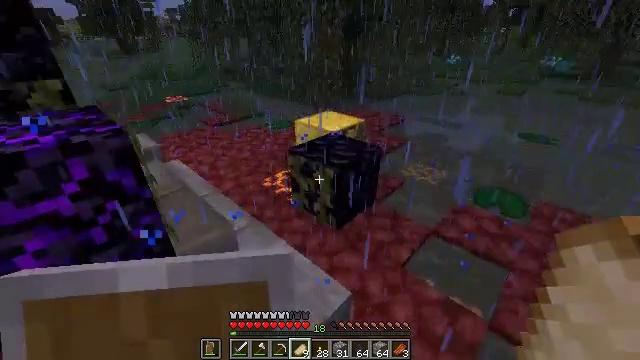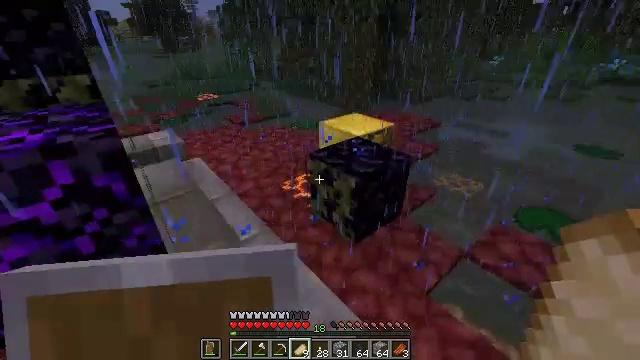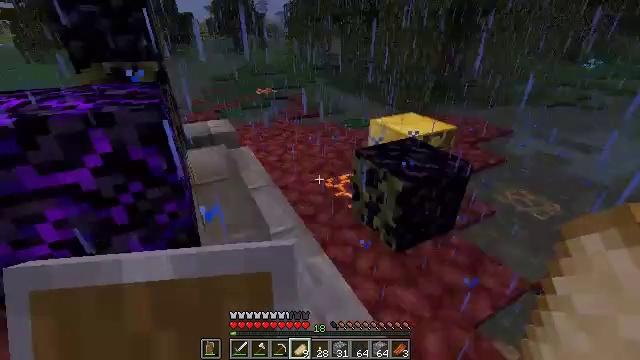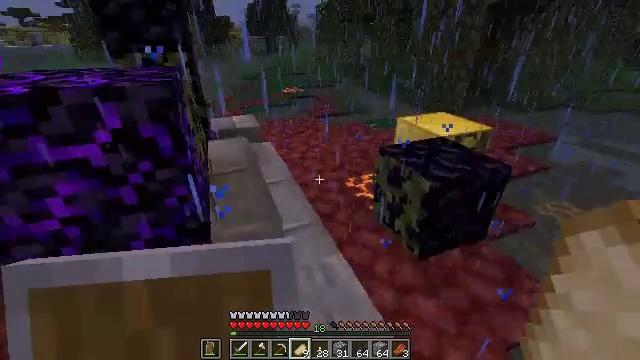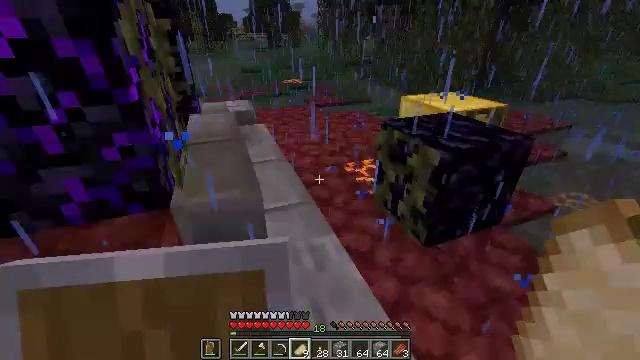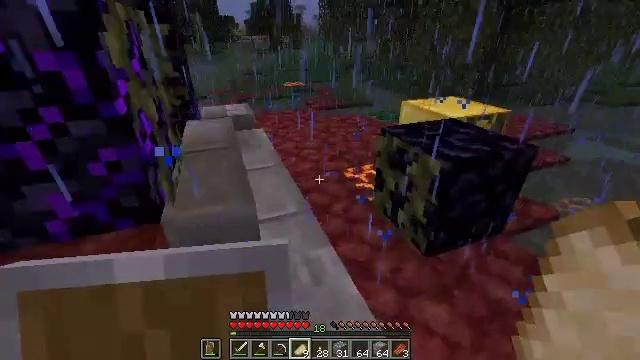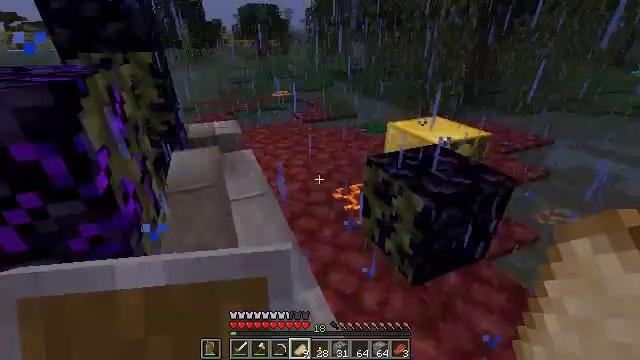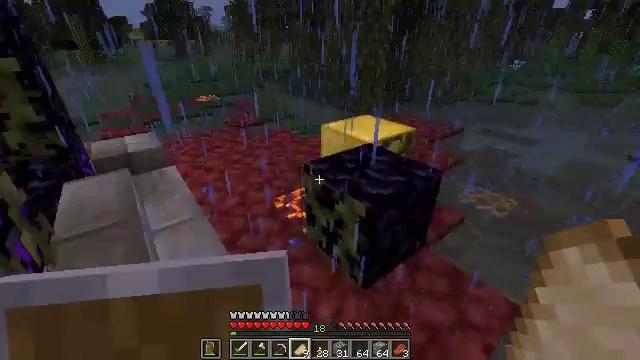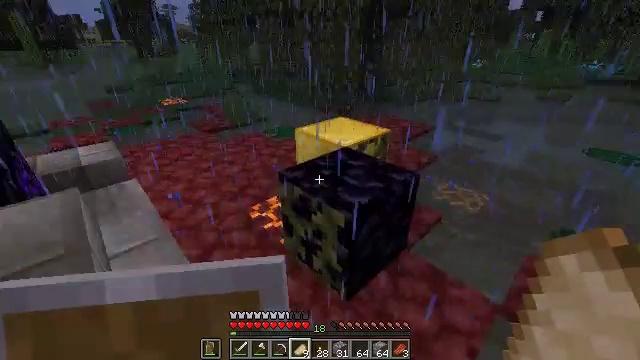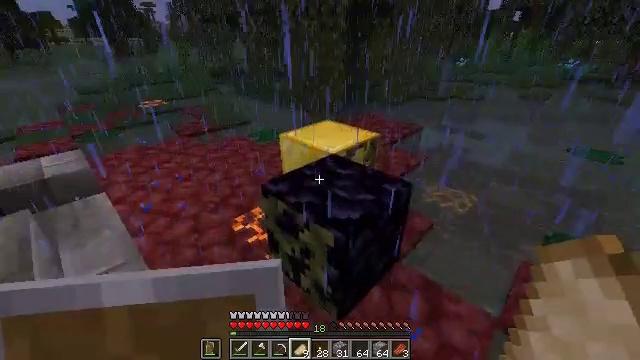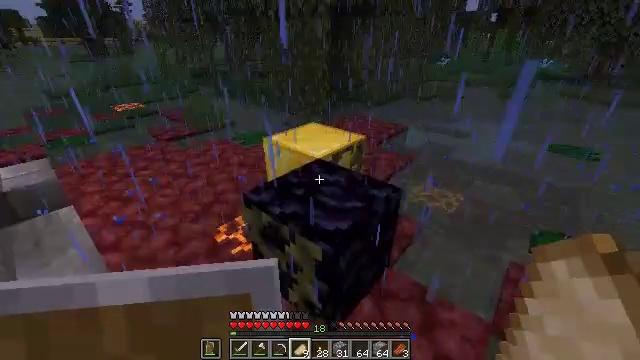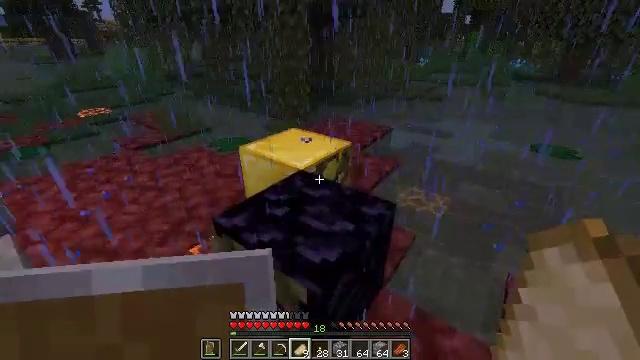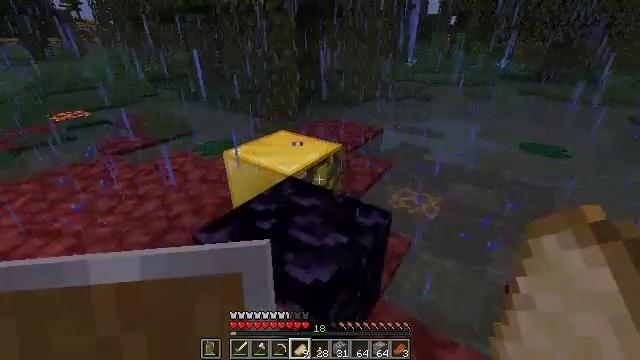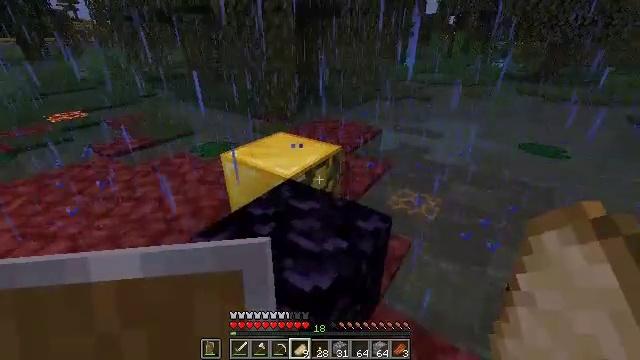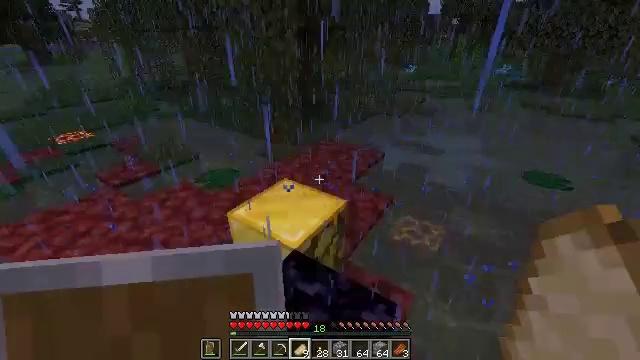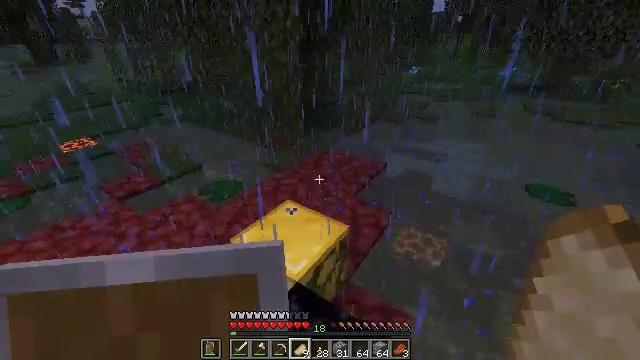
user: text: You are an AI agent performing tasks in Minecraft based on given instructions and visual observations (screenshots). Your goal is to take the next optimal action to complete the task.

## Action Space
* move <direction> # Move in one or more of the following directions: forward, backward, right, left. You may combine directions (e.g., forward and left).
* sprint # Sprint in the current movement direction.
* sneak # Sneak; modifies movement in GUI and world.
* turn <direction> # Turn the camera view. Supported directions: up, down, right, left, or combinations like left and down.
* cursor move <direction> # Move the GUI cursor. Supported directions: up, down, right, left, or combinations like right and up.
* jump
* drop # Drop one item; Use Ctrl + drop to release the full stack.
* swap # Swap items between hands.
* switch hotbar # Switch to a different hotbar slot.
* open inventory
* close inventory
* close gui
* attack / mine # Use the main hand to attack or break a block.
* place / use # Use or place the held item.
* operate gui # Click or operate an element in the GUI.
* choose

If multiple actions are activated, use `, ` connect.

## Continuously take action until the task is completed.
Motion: motion action
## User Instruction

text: Use a pickaxe to gather the gold block.
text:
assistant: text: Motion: move forward, turn left
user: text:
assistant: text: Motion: move forward, turn left
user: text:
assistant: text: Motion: move forward, turn left
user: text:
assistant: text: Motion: no_op
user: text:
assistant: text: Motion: no_op
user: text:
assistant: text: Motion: turn right
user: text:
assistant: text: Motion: move forward, turn right
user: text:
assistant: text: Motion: move forward, turn right
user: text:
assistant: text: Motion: move forward, turn right
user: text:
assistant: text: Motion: move forward, turn right
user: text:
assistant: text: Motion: move forward, turn right
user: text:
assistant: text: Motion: move forward, turn right
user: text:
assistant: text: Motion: move forward, jump
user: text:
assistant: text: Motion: move forward, jump
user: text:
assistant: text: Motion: move forward and move right, jump
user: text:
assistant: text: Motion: move forward and move right, turn down, jump
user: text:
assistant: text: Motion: move forward and move right, turn left and down, jump
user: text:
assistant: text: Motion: move forward and move right, turn left and down
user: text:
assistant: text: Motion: turn left and down
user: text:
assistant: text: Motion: turn left and down
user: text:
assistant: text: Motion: turn left and down
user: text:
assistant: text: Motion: turn left and down
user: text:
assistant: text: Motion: no_op
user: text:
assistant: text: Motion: no_op
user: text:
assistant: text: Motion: no_op
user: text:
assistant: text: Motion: turn down
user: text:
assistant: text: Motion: turn left and down
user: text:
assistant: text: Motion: turn left
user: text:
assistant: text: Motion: turn left
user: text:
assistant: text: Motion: no_op